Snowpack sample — Buffalo Mountain, Silverthorne, Colorado, USA (1/25/25, 10:11 AM MST)
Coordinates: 39.6222, -106.1139
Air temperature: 22 °F
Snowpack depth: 110 cm
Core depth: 30 cm
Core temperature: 42.8 °F
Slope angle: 12°, slope face: 102°
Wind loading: high
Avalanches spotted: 0
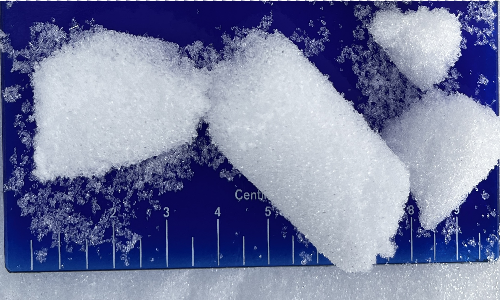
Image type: core
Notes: No avalanches nearby, collected on the outskirts of a fire break 15 meters from the treeline, on way to Buffalo and Red Mountain